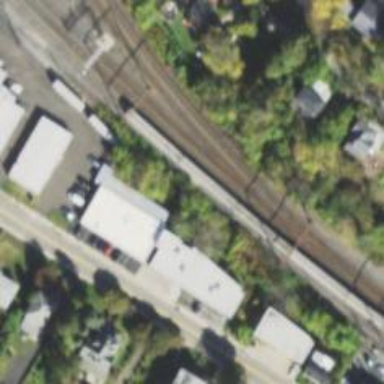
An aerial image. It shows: Railway crossing.